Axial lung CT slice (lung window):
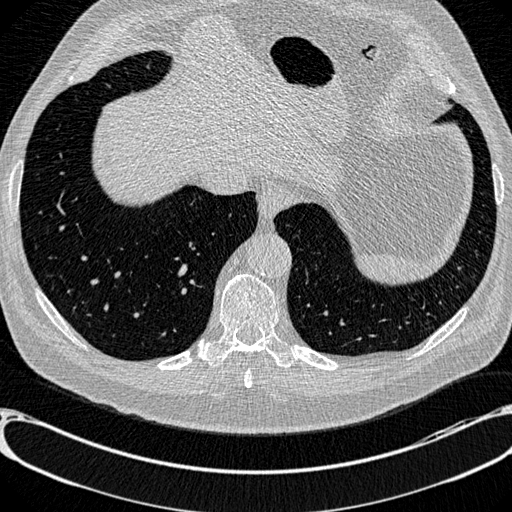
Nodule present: no